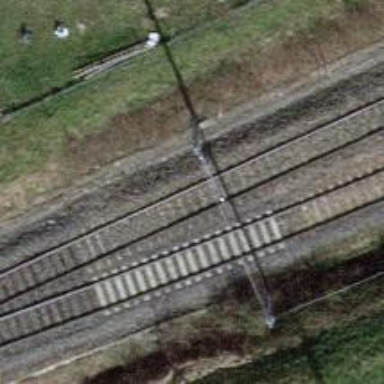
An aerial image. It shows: Railway track with contact lines for electrification.